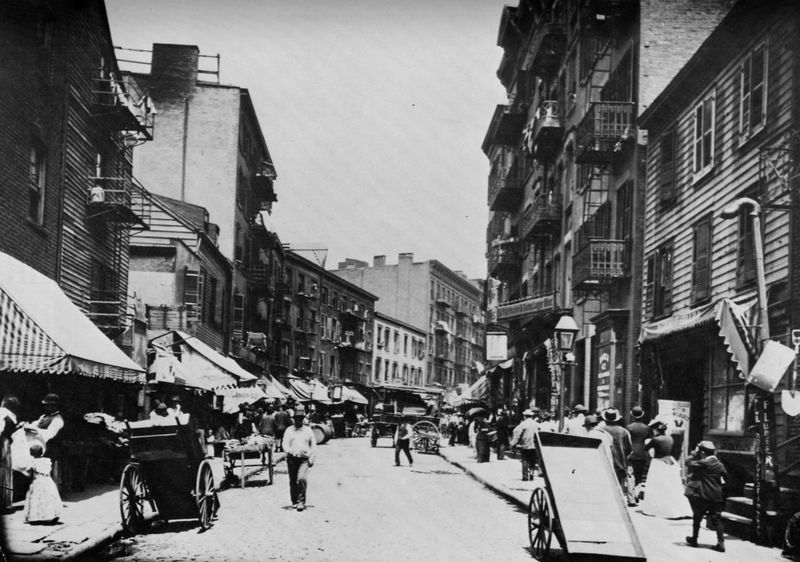
Titel: Mulberry Street
Künstler: Amerikanischer Photograph
Schlagwörter: himmel, mann, schatten, weiß, frauen, menschen, mädchen, stadt, fenster, frau, fussgänger, grau, holz, hut, hüte, kleid, lampe, laterne, laternen, licht, männer, schwarz, strasse, strassenszene, gebäude, haus, weg, leute, anzug, hemd, hose, jacke, architektur, mensch, rahmen, häuser, gehen, sonne, kind, karren, kinder, räder, balkon, bein, ansicht, fassade, fassaden, gasse, passanten, perspektive, pflaster, türen, laufen, dächer, mauer, schornsteine, tag, amerika, geschäfte, kleinstadt, kutsche, läden, markt, speichen, handkarren, karre, rad, schubkarre, wagen, tor, balkone, foto, fotografie, photographie, melone, bürgersteig, gehsteig, orient, schwarzweiss, gehweg, pflasterstein, einkaufen, strassenbild, bänke, photo, anhänger, straßenlaterne, verkehr, etagen, usa, melonen, belebt, wohnen, nabe, aufnahme, spaten, holzhaus, schindeln, blende, wohnungen, markise, häuserzeile, brandmauer, fensterrahmne, häuserfront, großstadt, markisen, flaneure, pergola, sonnenblende, sonnenschutz, cowboy, bedeckung, asia, fahrbahn, wester, western, zwanzigerjahre, jaöousien, miethaus, mengen, amerik, lousiana, holzfassade